Interaction volume radius: 10 \u00c5
Interaction volume height: 35 \u00c5
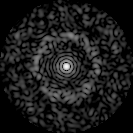
Disorder parameter: 0.8577